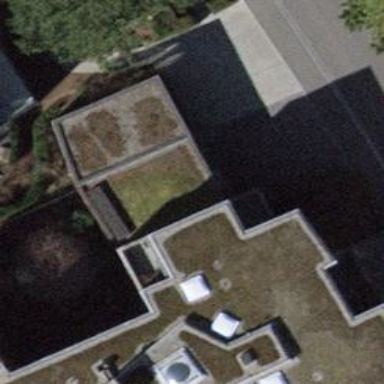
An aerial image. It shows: Garage building.